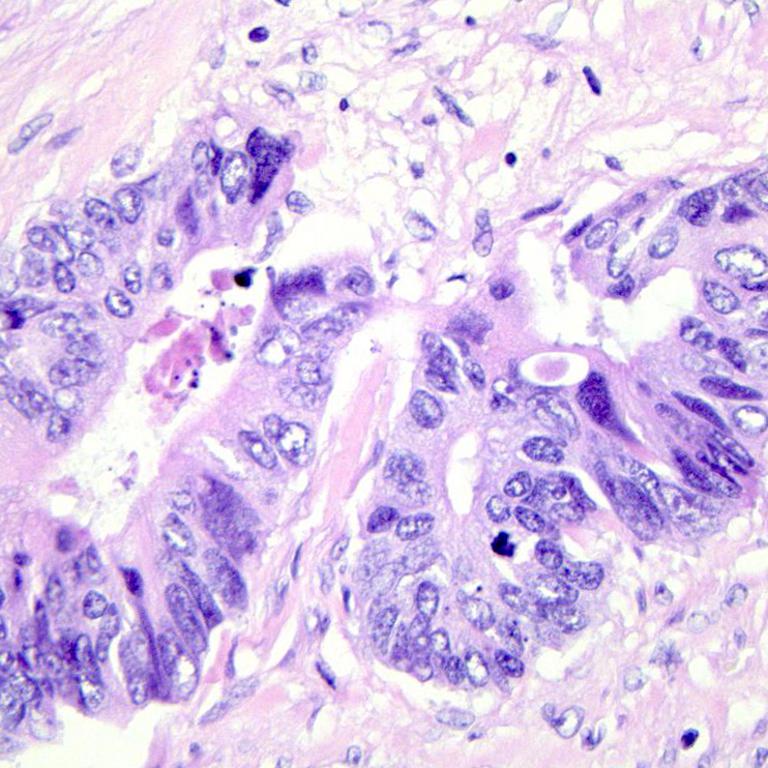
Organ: colon
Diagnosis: adenocarcinomas